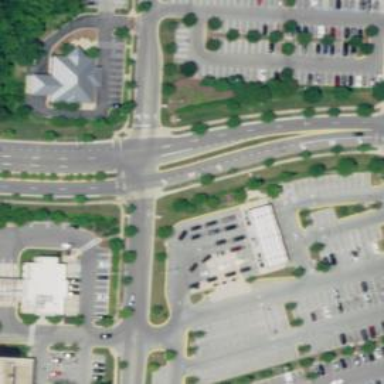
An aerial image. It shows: Marked road crossing.